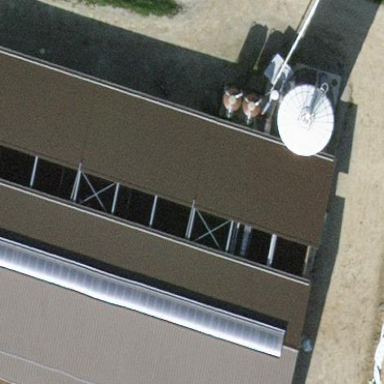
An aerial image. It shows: Farm auxiliary building with gabled roof.